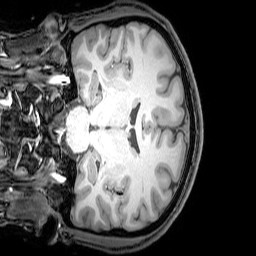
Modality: T1w
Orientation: coronal
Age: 20
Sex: male
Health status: healthy
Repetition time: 0.081 s
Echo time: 0.037 s